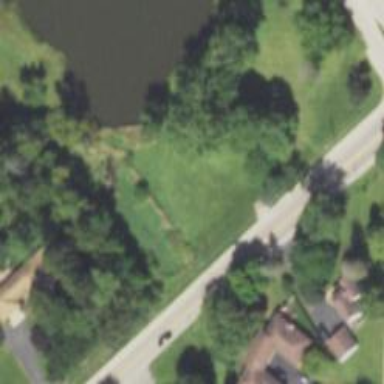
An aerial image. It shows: Disc golf hole.